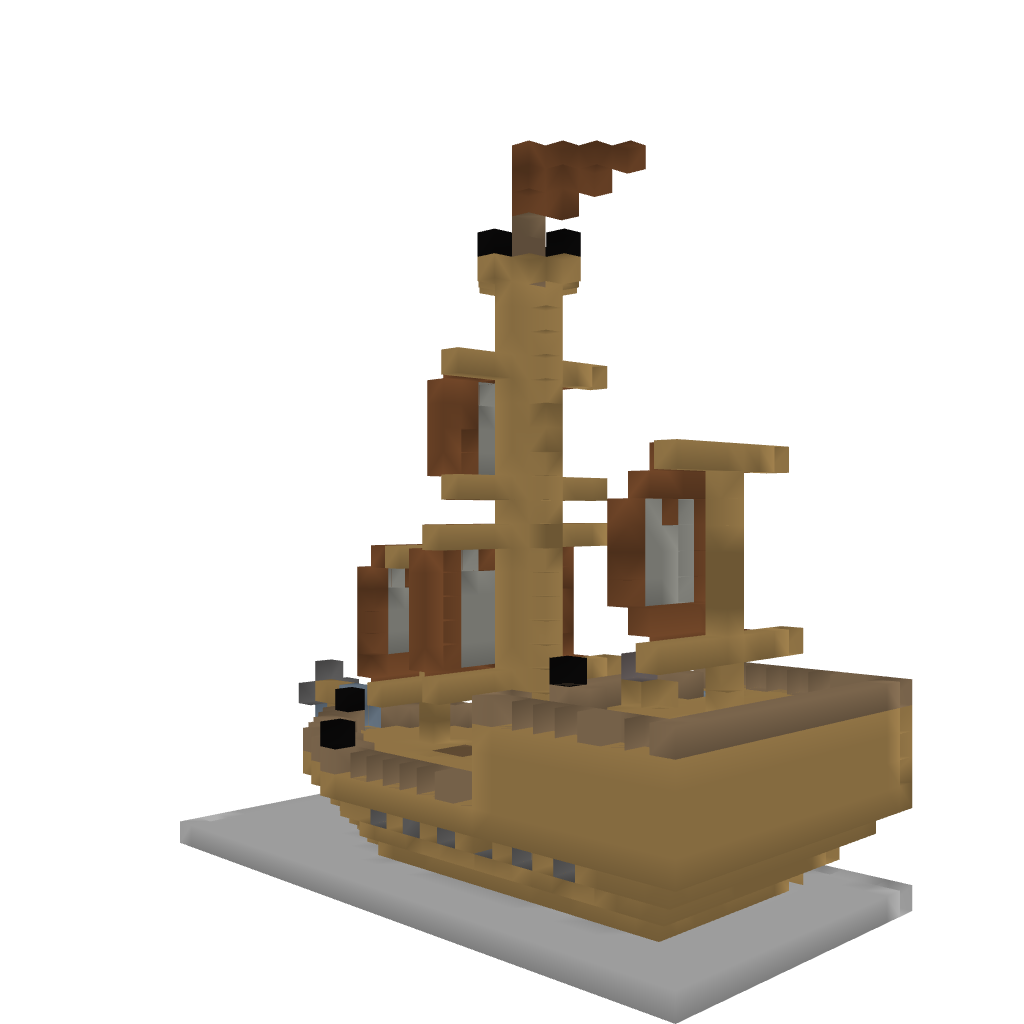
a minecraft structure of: The Pirate Ship